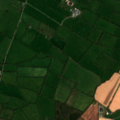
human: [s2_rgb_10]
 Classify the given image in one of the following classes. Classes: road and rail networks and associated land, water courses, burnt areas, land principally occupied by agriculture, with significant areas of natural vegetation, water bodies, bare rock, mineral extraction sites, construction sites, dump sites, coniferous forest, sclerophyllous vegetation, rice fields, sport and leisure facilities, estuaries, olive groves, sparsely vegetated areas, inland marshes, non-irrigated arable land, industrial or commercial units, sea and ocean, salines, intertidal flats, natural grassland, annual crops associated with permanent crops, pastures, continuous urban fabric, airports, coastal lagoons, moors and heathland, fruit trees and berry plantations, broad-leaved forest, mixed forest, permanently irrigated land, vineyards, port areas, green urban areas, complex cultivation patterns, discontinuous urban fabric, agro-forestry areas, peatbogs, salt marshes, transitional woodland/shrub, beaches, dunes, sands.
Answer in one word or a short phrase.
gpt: pastures, complex cultivation patterns